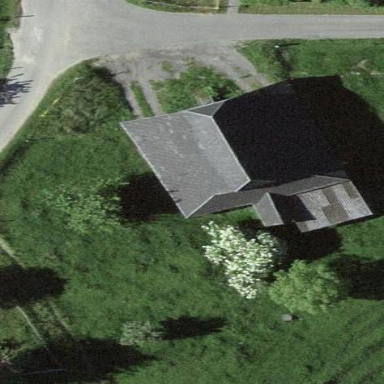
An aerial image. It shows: Barn.